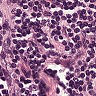
Metastatic tissue present: no